Question: In IB I set 28 of November. When I run iphone it shows 28 of November. Please see the screenshot.

But now I want to show current day. How can I do ?
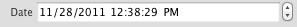
Answer: Set the picker to the date using NSDate class.
'''
NSDate *date = [NSDate date]; // current day
[picker setDate:date animated:YES];
'''